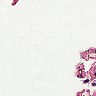
Metastatic tissue present: no